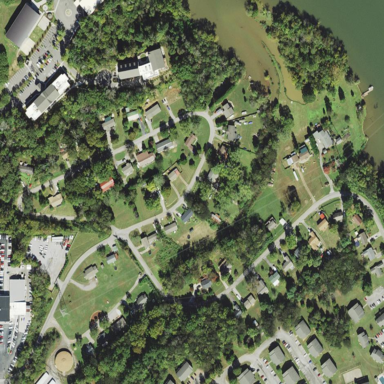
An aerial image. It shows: Residential area consisting of single-family homes.